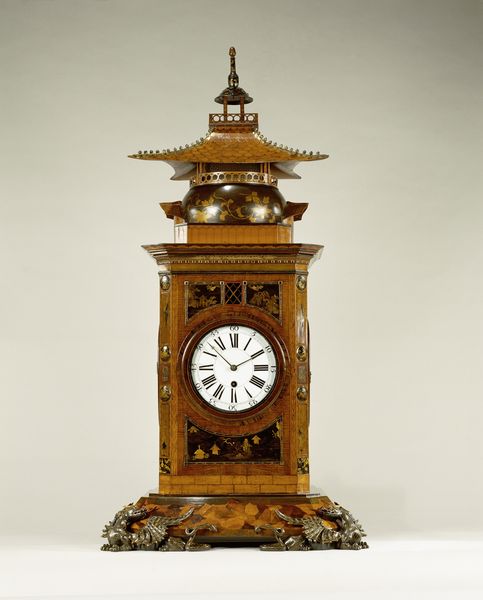
Titel: Pendulekast
Künstler: Matthijs Horrix
Standort: Amsterdam
Institution: Rijksmuseum
Schlagwörter: dragon, toit, chine, serrure, horloge, aiguille, heure, minute, seconde, trotteuse, polis, patente